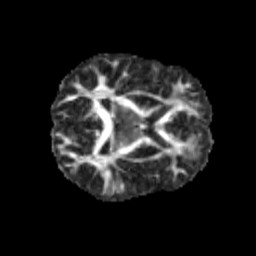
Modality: FA
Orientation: axial
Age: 11
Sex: male
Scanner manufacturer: siemens
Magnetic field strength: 3 T
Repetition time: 3.8 s
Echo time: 0.07 s